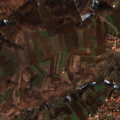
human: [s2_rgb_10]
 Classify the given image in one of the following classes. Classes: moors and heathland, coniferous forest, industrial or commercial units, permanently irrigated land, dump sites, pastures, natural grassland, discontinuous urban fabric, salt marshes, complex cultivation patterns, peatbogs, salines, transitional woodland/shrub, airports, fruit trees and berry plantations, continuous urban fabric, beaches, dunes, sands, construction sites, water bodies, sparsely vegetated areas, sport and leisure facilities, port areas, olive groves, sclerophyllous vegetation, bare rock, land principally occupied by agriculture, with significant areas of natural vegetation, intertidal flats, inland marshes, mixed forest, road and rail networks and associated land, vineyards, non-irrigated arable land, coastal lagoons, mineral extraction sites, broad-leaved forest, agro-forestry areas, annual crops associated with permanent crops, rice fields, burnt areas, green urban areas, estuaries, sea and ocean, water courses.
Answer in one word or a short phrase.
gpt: discontinuous urban fabric, non-irrigated arable land, land principally occupied by agriculture, with significant areas of natural vegetation, broad-leaved forest